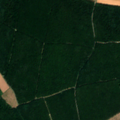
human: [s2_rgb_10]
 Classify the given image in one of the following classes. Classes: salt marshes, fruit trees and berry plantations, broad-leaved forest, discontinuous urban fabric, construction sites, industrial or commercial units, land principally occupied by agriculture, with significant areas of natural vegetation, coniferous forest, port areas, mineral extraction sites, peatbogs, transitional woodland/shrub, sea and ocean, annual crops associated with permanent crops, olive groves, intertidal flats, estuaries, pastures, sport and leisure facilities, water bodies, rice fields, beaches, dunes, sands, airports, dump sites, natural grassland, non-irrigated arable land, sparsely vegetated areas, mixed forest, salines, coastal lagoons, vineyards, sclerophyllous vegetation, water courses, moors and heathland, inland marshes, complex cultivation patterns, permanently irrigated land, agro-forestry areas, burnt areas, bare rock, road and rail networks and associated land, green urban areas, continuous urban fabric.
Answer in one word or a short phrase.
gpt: non-irrigated arable land, broad-leaved forest